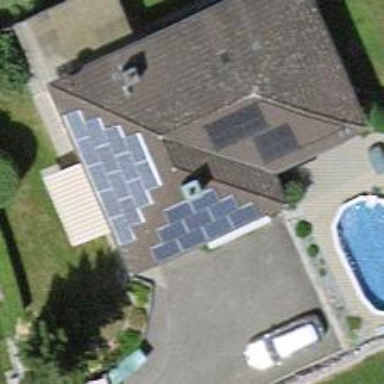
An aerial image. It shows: Solar power generator using photovoltaic method with solar photovoltaic panel types.